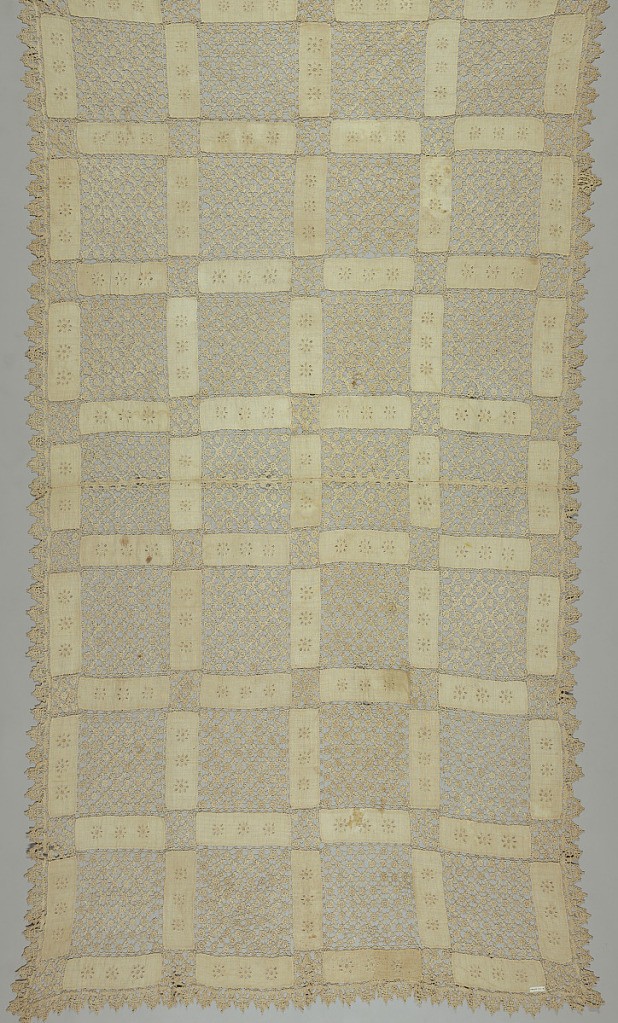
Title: Table cover
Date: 17th century
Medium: linen Technique: plain weave with cutwork, bobbin lace and filet (darned knotted net)
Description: Table cover made of small plain weave rectangles ornamented with eyelets and joined with pieces of lace and filet.